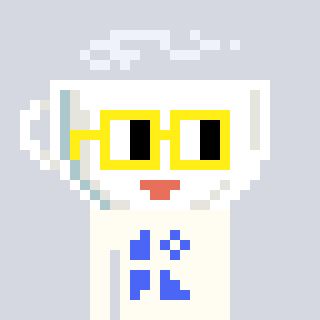
a pixel art character with square yellow glasses, a mug-shaped head and a grayscale-colored body on a cool background